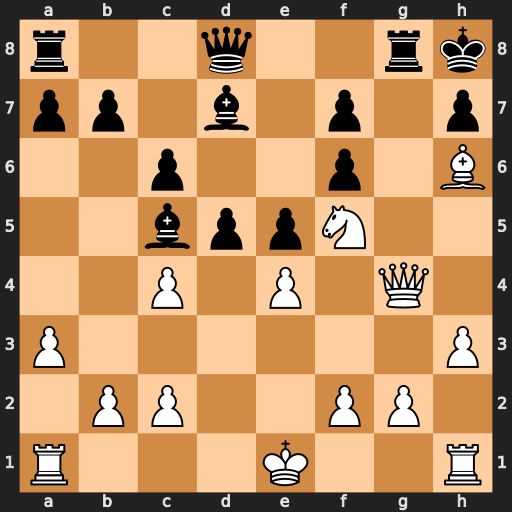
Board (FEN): r2q2rk/pp1b1p1p/2p2p1B/2bppN2/2P1P1Q1/P6P/1PP2PP1/R3K2R
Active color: w
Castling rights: KQ
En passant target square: -
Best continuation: Bg7+ Rxg7 Qxg7#